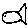
Label: fish